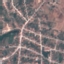
Land use / land cover: Residential